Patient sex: M
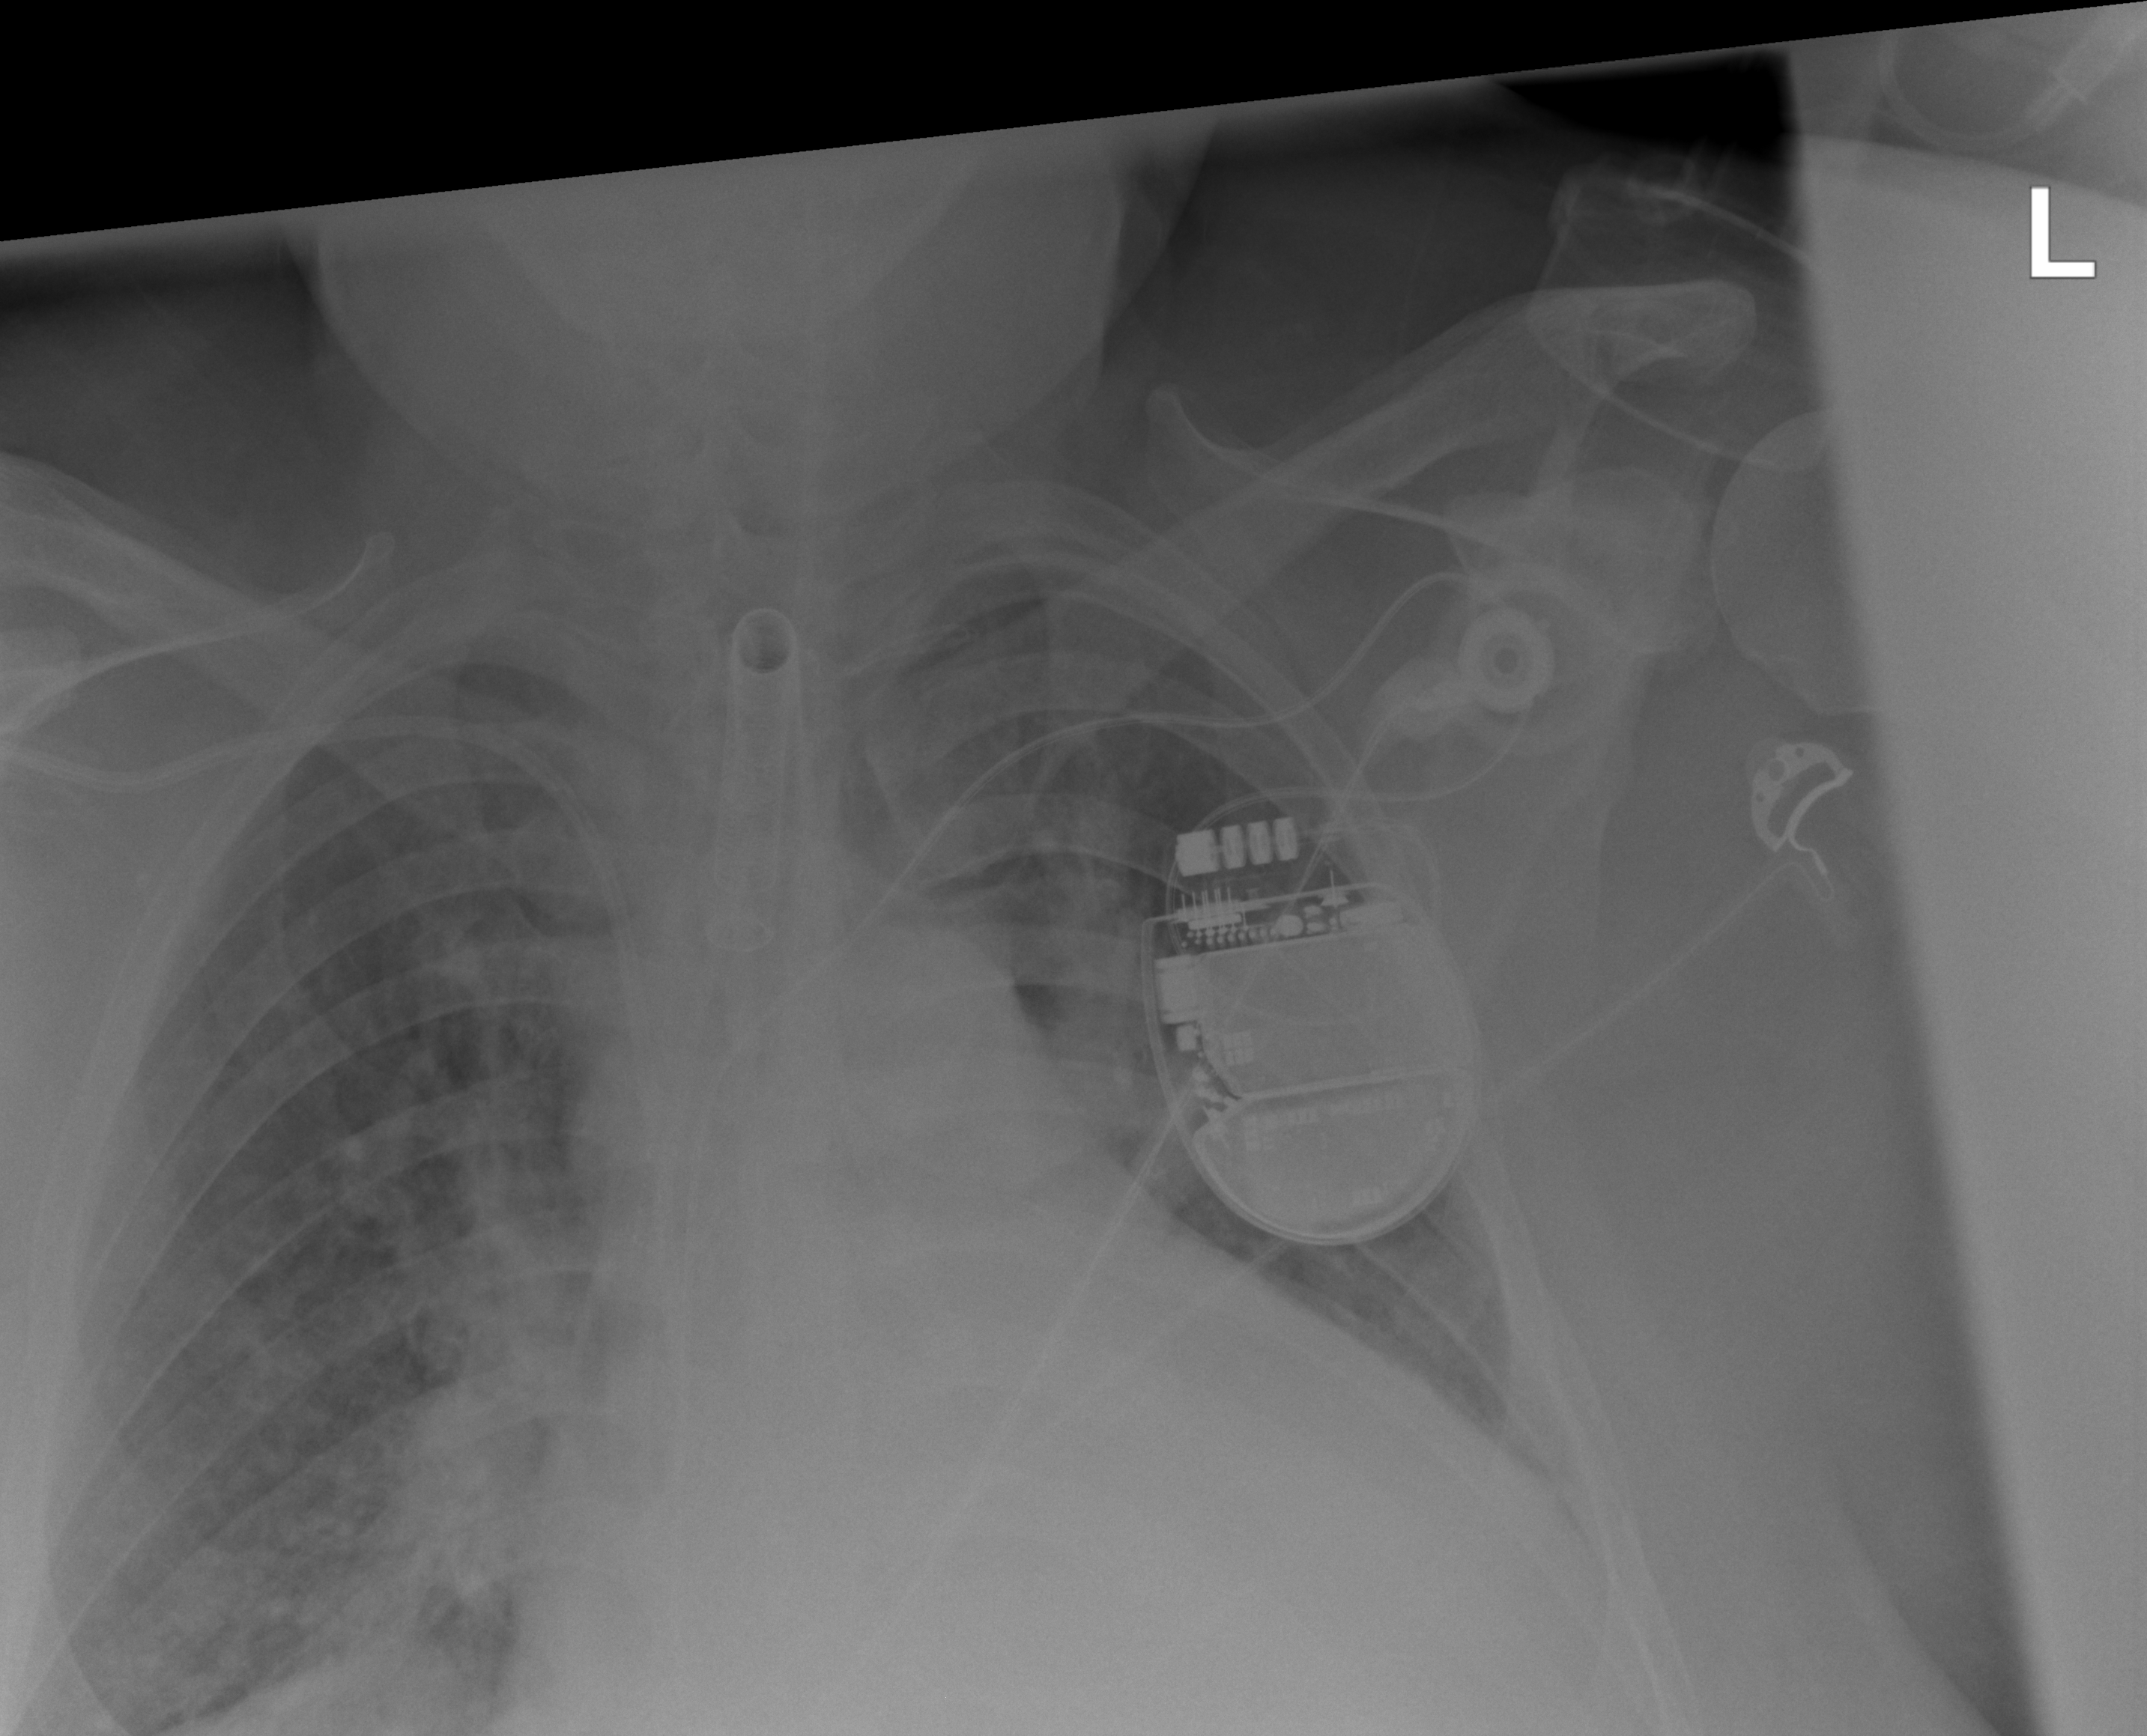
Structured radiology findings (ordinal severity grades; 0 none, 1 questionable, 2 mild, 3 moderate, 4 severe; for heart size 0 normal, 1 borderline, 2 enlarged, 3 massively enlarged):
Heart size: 2
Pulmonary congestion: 3
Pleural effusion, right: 2
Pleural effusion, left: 3
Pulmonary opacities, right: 3
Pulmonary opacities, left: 1
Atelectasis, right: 2
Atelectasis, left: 3